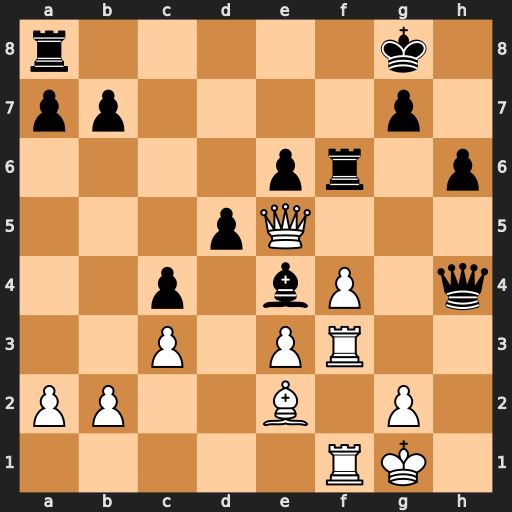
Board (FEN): r5k1/pp4p1/4pr1p/3pQ3/2p1bP1q/2P1PR2/PP2B1P1/5RK1
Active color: w
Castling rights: -
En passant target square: -
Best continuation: Rh3 Rg6 Qxe4 Qxh3 Qxg6 Qxe3+ Rf2